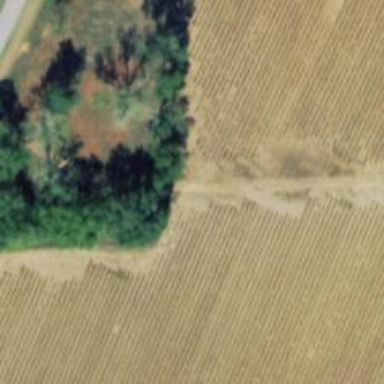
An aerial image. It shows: Farm access track.